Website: apple
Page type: cart
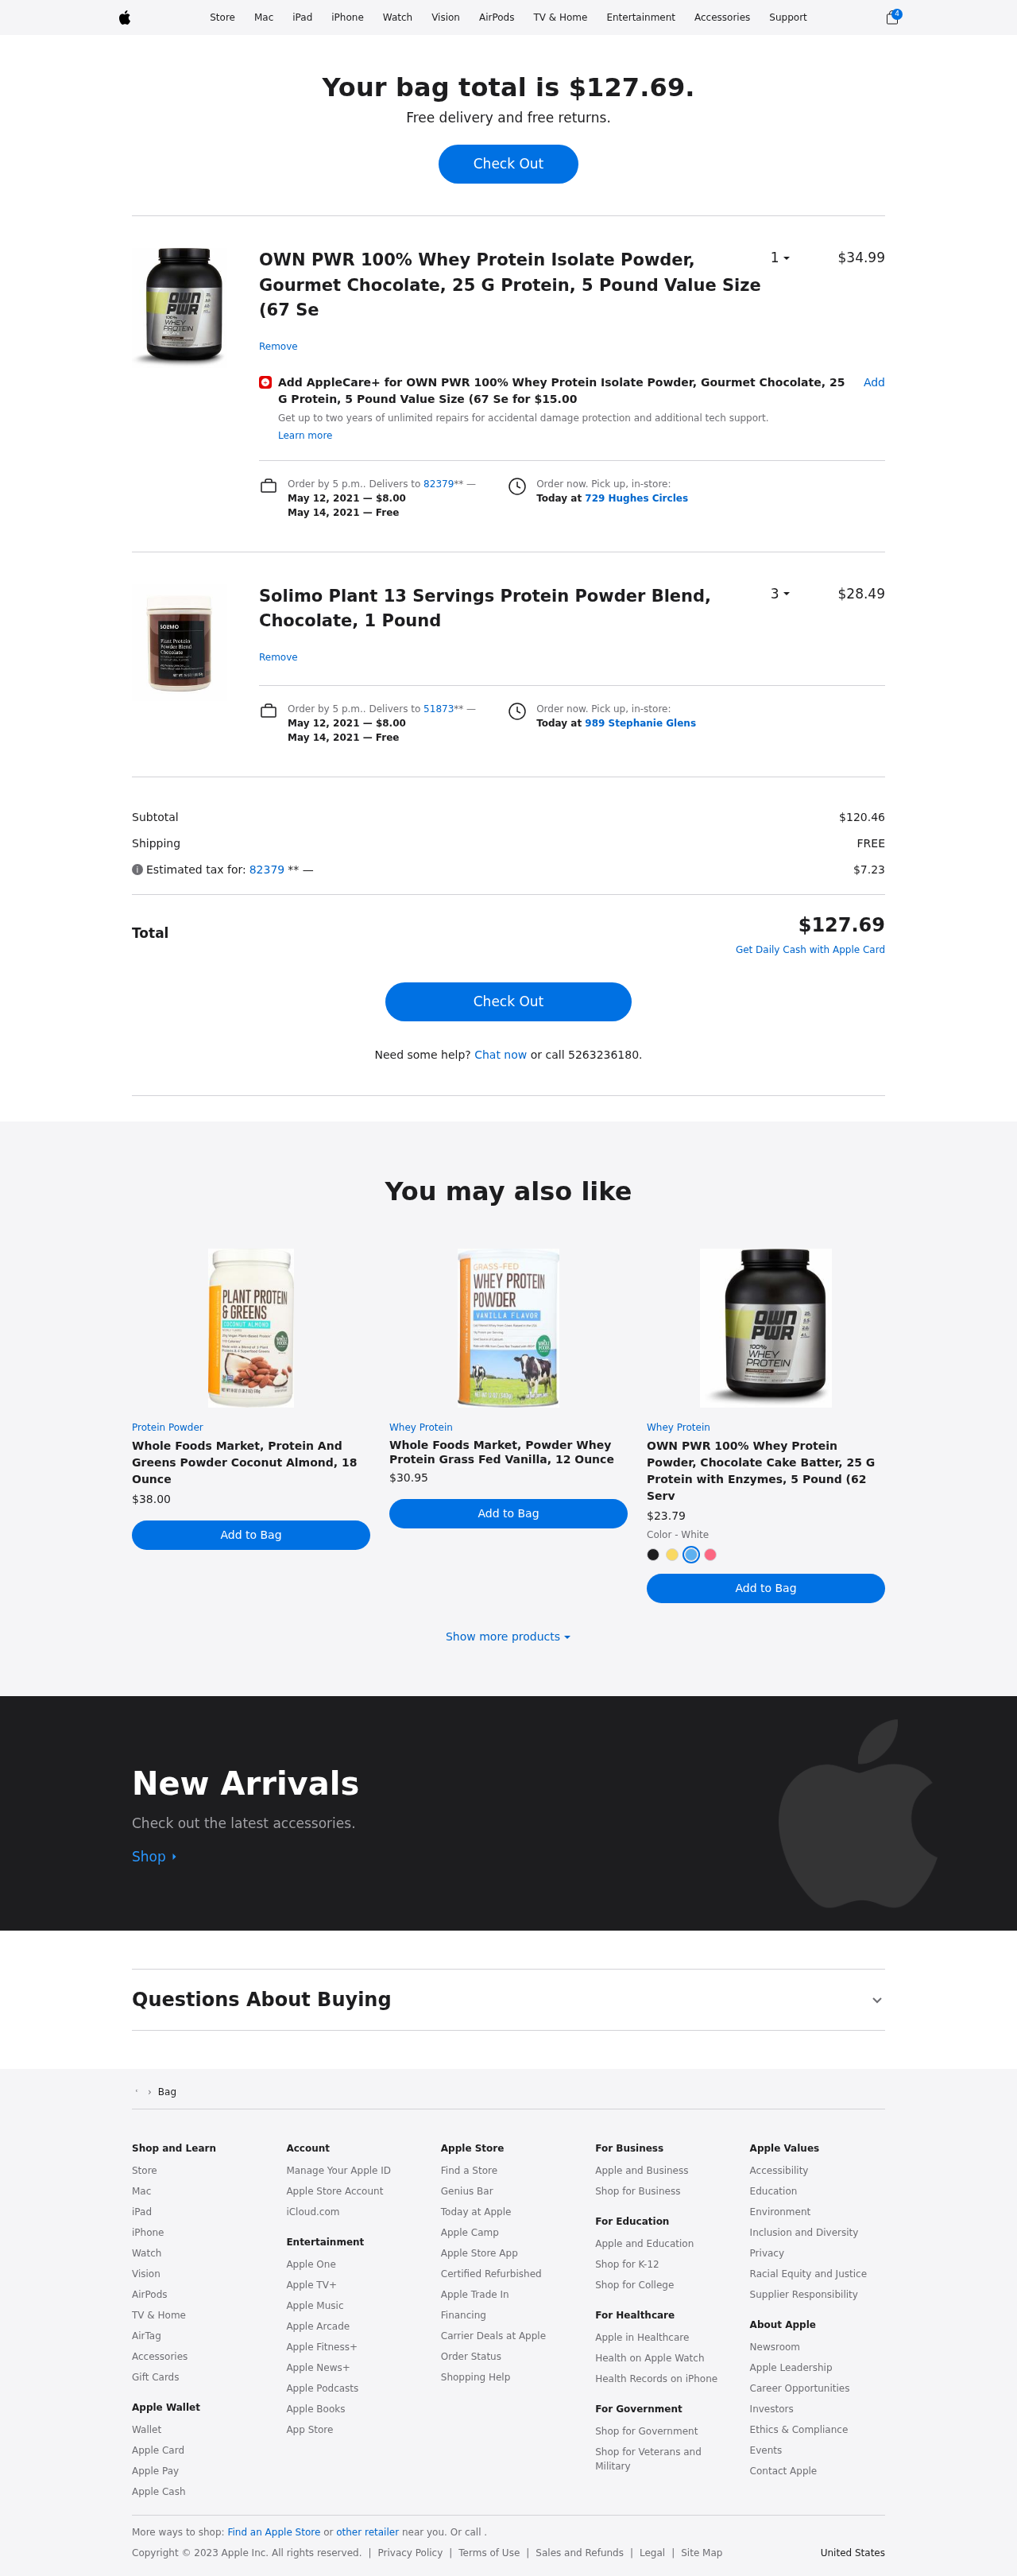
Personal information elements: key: PII_LOCATION1_STREET
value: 729 Hughes Circles
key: PII_LOCATION2_STREET
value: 989 Stephanie Glens
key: PII_PHONE
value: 5263236180
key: PII_POSTCODE
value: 82379
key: PII_POSTCODE2
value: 51873
Product elements: key: PRODUCT1_NAME
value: OWN PWR 100% Whey Protein Isolate Powder, Gourmet Chocolate, 25 G Protein, 5 Pound Value Size (67 Se
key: PRODUCT1_PRICE
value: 34.99
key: PRODUCT1_QUANTITY
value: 1
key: PRODUCT2_NAME
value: Solimo Plant 13 Servings Protein Powder Blend, Chocolate, 1 Pound
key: PRODUCT2_PRICE
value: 28.49
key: PRODUCT2_QUANTITY
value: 3
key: PRODUCT3_ITEM_CATEGORY
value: Protein Powder
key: PRODUCT3_NAME
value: Whole Foods Market, Protein And Greens Powder Coconut Almond, 18 Ounce
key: PRODUCT3_PRICE
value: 38
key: PRODUCT4_ITEM_CATEGORY
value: Whey Protein
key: PRODUCT4_NAME
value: Whole Foods Market, Powder Whey Protein Grass Fed Vanilla, 12 Ounce
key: PRODUCT4_PRICE
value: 30.95
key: PRODUCT5_ITEM_CATEGORY
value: Whey Protein
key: PRODUCT5_NAME
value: OWN PWR 100% Whey Protein Powder, Chocolate Cake Batter, 25 G Protein with Enzymes, 5 Pound (62 Serv
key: PRODUCT5_PRICE
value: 23.79
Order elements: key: ORDER_NUM_ITEMS
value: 4
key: ORDER_TOTAL
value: $127.69
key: ORDER_SHIPPING_DATE
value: May 12, 2021
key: ORDER_SHIPPING_COST
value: $8.00
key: ORDER_DELIVERY_DATE
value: May 14, 2021
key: ORDER_SHIPPING_DATE2
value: May 12, 2021
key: ORDER_SHIPPING_COST2
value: $8.00
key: ORDER_DELIVERY_DATE2
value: May 14, 2021
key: ORDER_SUBTOTAL
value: $120.46
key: ORDER_SHIPPING_COST_SUMMARY
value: FREE
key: ORDER_TAX
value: $7.23
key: ORDER_TOTAL2
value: $127.69
Other elements: key: APPLECARE_PRICE
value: $15.00